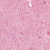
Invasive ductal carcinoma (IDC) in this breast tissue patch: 0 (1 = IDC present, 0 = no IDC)